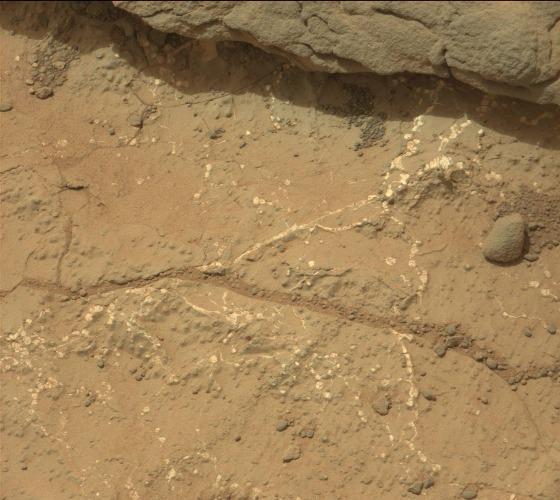
Terrain classes present: Bedrock, Gravel / Sand / Soil, Rock, Shadow